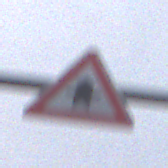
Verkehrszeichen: Vorfahrt
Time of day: MorningAfternoon
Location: Outdoor (Suburban)
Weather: Overcast
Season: NotSpecified
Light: Natural